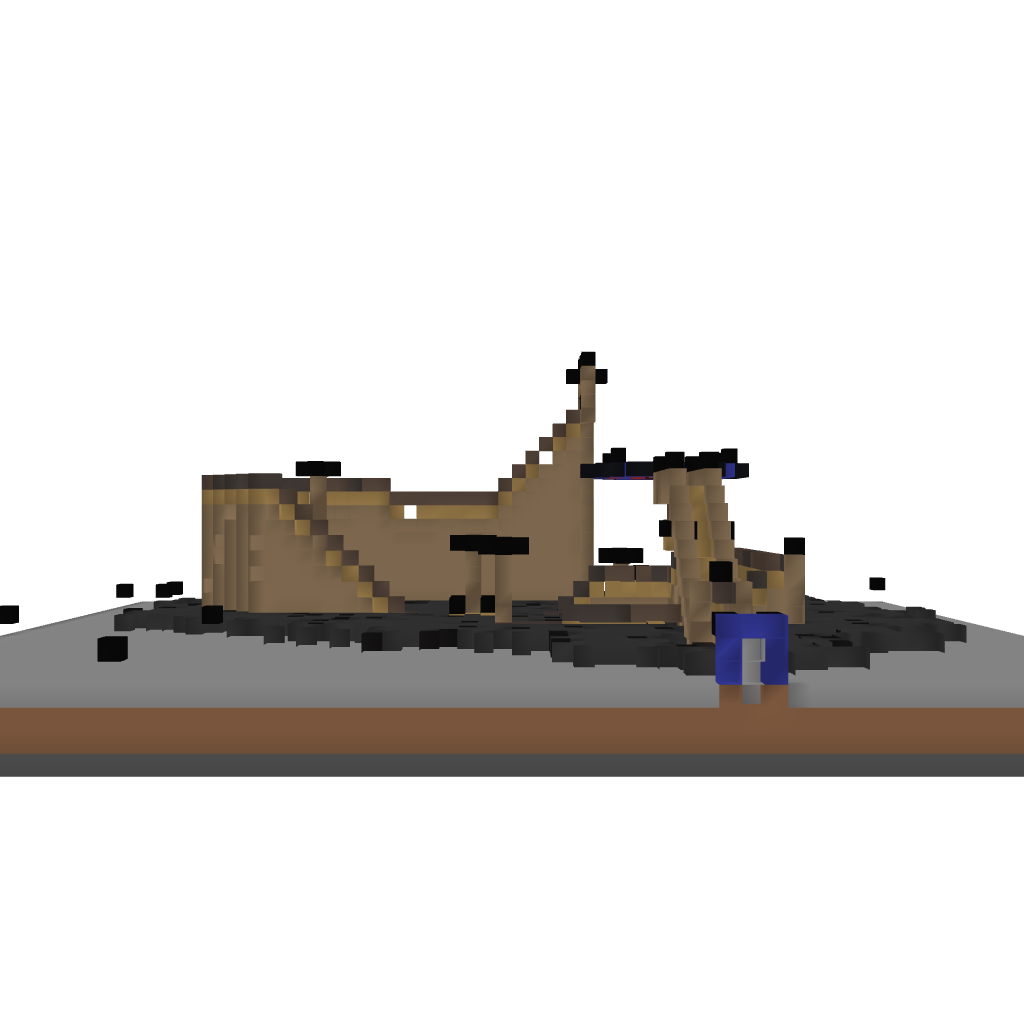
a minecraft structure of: Monster Roller Coaster